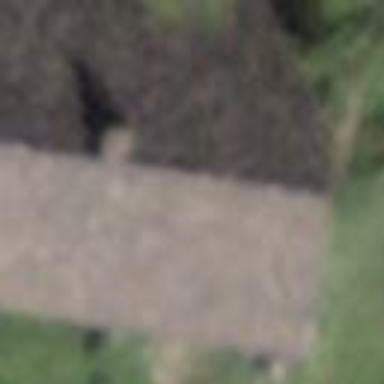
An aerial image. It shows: Cabin is depicted in the image.